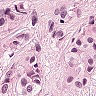
Metastatic tissue present: yes